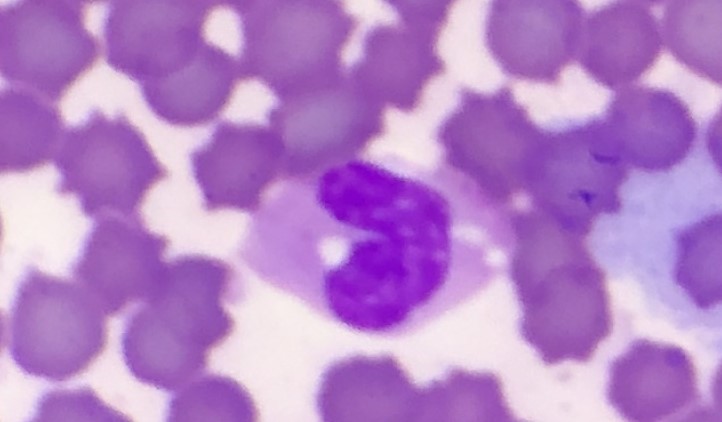
White blood cell type: Neutrophil